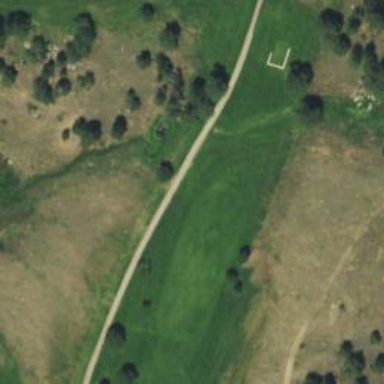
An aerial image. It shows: View of golf hole.